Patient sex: M
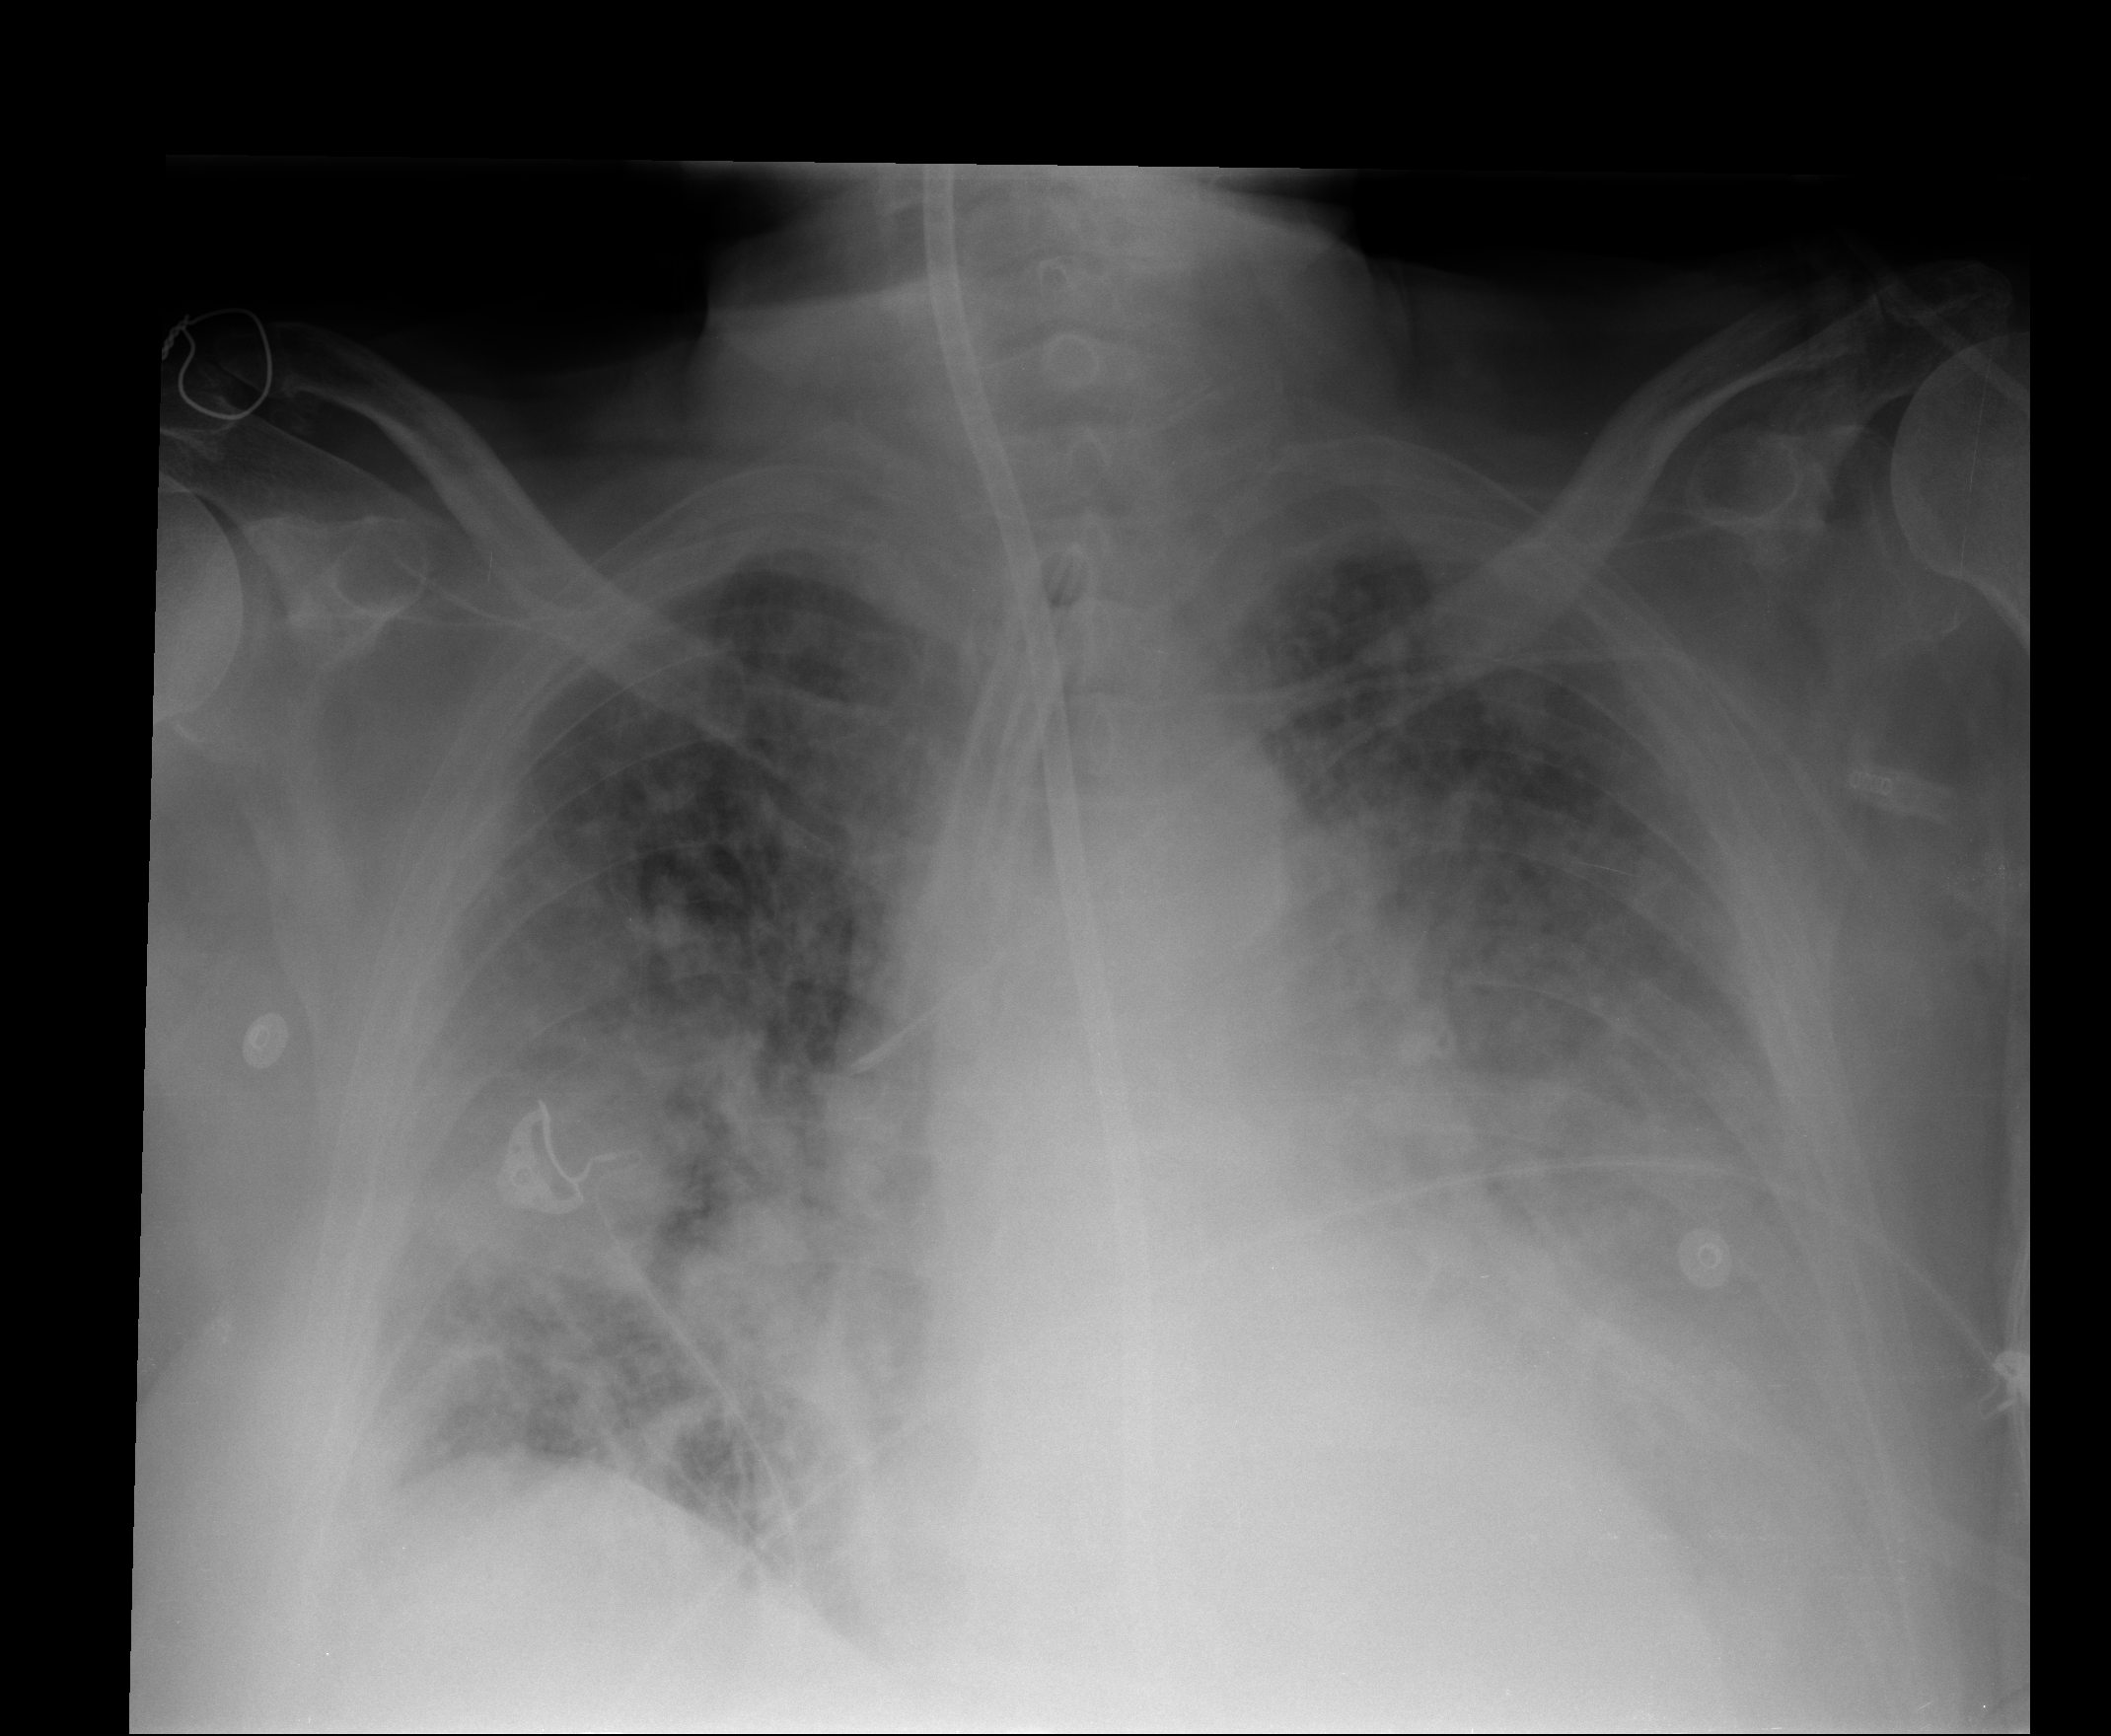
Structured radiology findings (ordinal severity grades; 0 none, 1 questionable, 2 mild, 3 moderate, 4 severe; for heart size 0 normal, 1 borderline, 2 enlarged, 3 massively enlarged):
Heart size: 2
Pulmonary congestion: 2
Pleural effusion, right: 1
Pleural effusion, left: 2
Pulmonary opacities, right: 3
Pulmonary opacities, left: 3
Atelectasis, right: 1
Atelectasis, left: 1